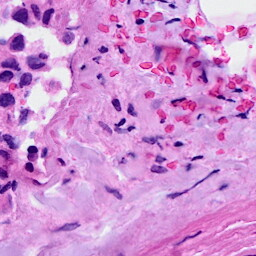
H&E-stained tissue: Breast